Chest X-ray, PA view. Patient: 41 years old, sex F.
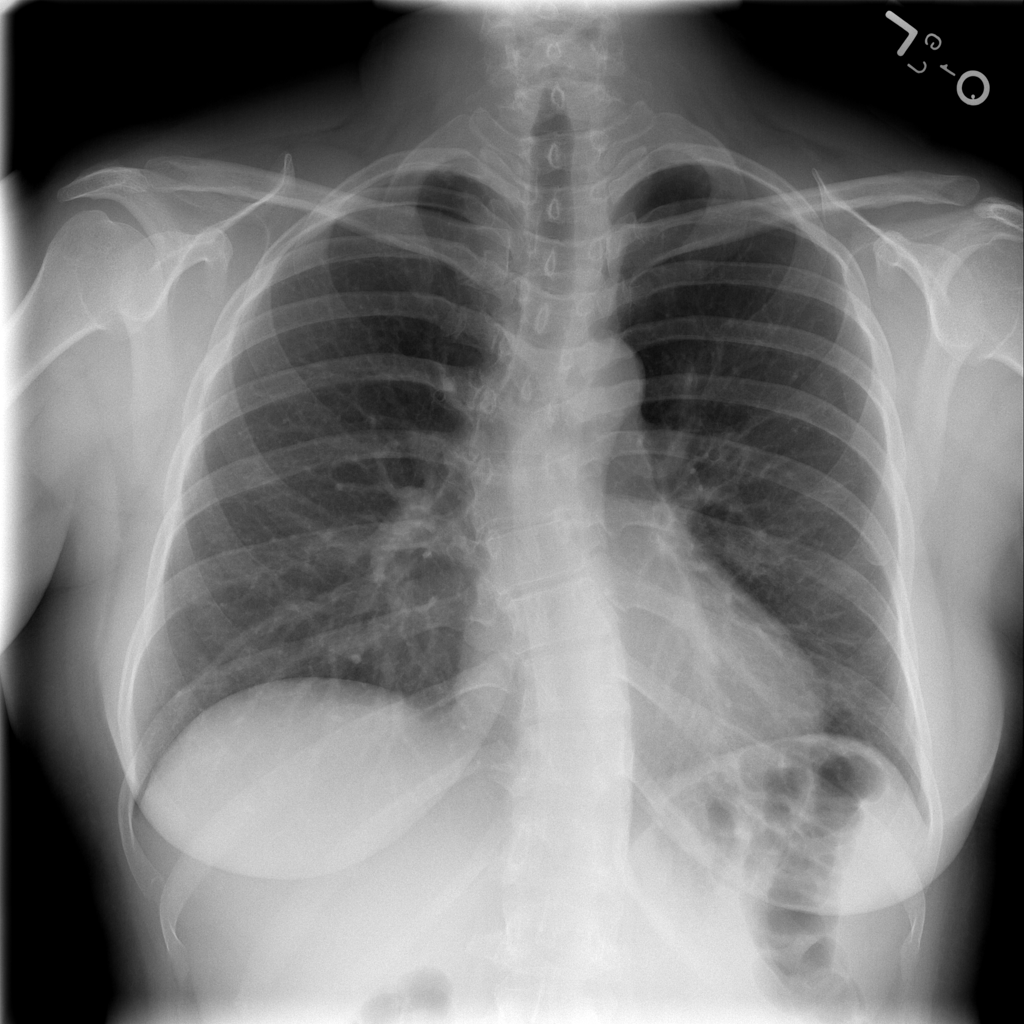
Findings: No Finding